Platform: macOS
Application: Chrome
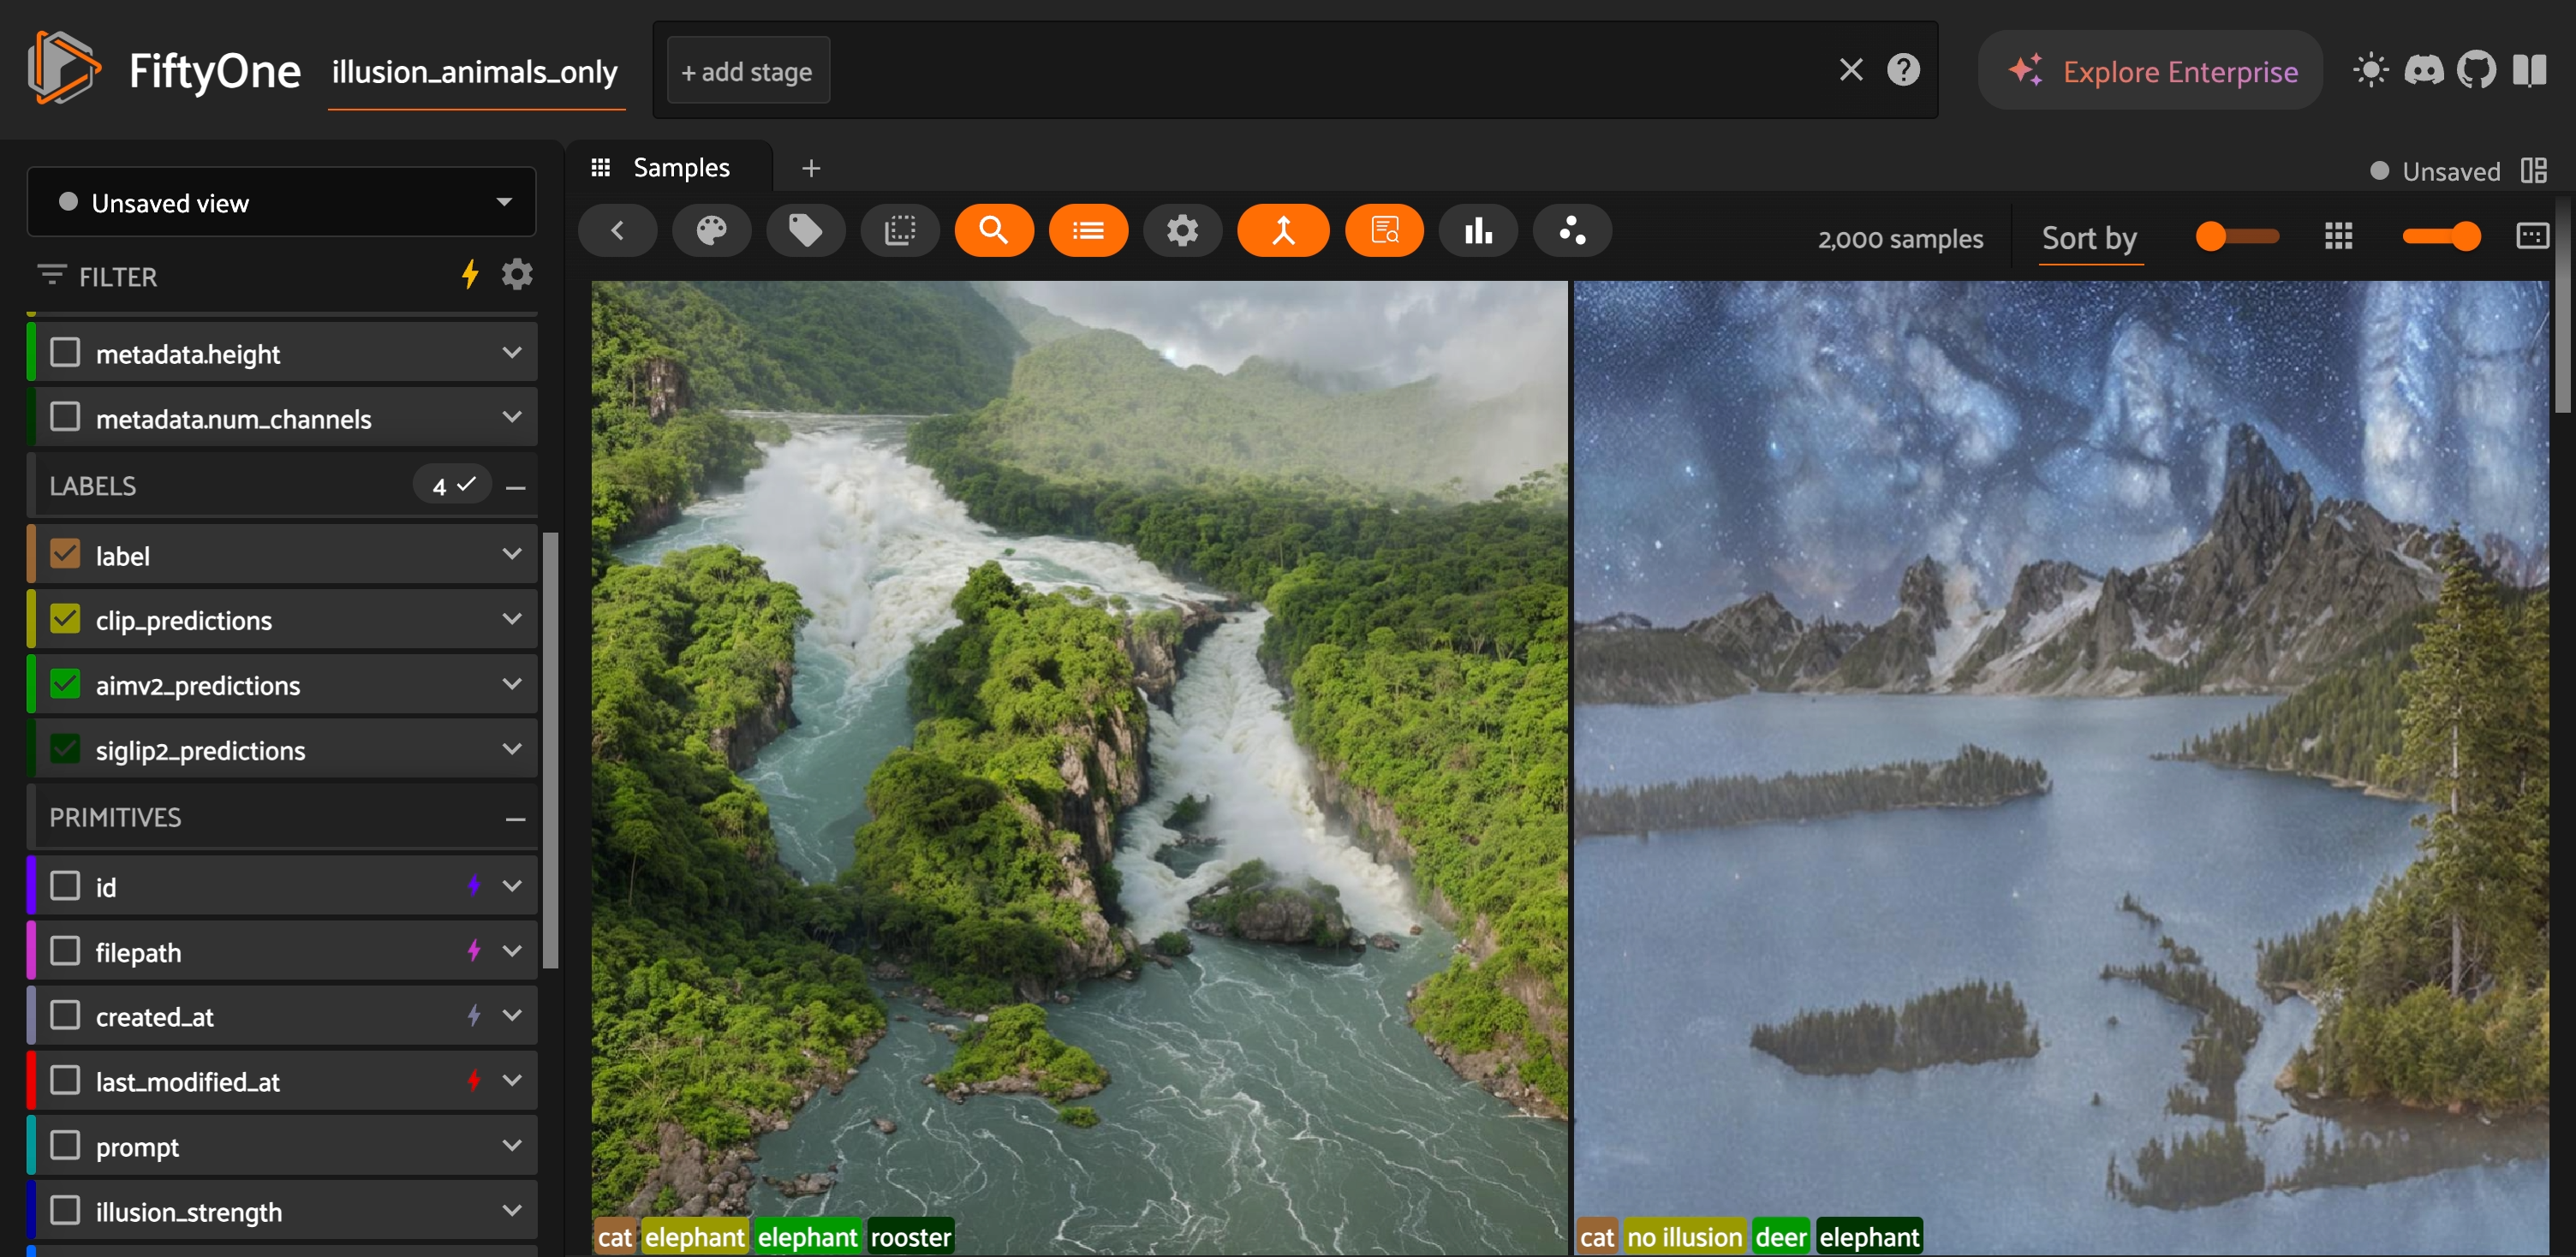
task_description: Open Sort by menu
action_type: click
element_info: Menu Item
steps_since_start: 1